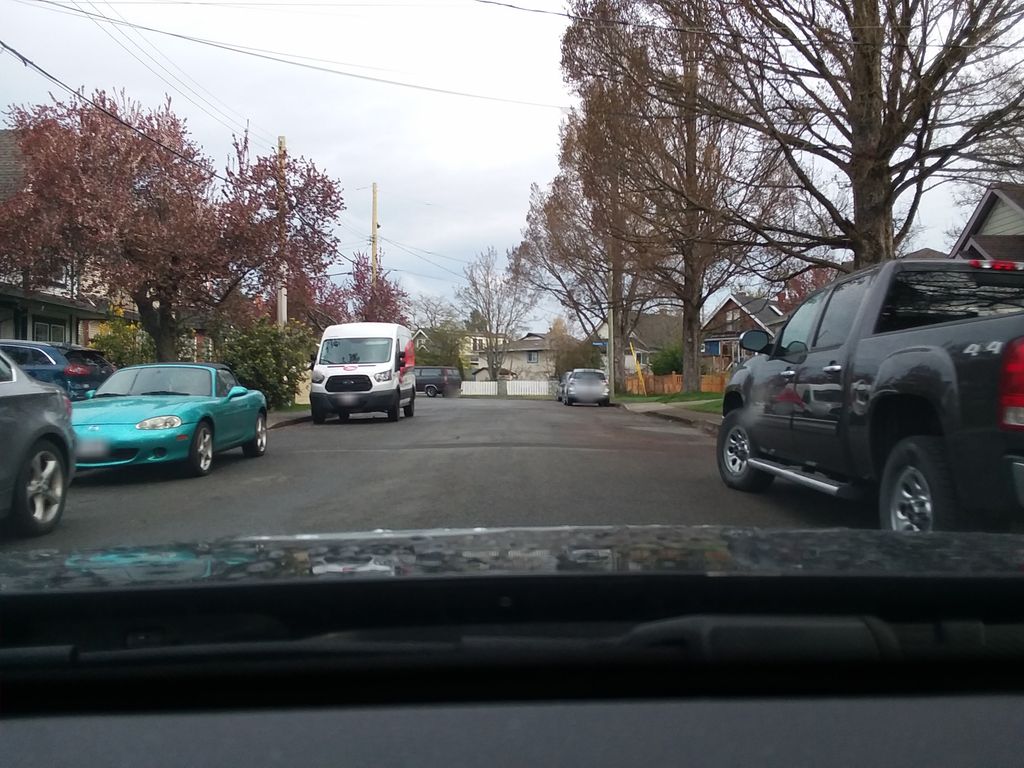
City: victoria